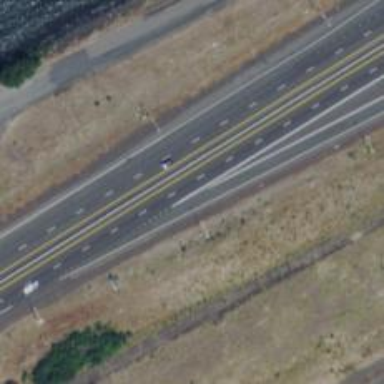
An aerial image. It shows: Motorway junction.